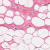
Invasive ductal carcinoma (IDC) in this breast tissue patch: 0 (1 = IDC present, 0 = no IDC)